Interaction volume radius: 5 \u00c5
Interaction volume height: 15 \u00c5
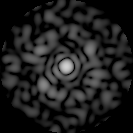
Disorder parameter: 0.7957